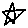
Label: star